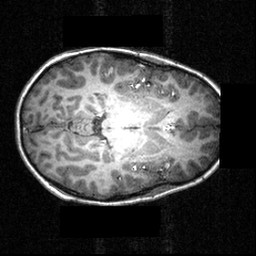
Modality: T1w
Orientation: axial
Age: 12
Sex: male
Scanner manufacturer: siemens
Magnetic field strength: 3.951 T
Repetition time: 1.5 s
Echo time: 0.00335 s